Question: I like how the nav-tabs looks so I want to use it. This is how the web application looks right now:

Unfortunately, if I click on other tab (for example "Buscar alojamiento"), the active tab doesn't change. This is my code:
'''
<ul class="nav nav-tabs">
<li>
<g:link controller="usuario" action="show">
<g:message code="nav.usuario.show" default="Datos del usuario" />
</g:link>
</li>
<li class="active">
<a href="${createLink(uri: '/')}">
<g:message code="nav.home" default="Pagina de inicio" />
</a>
</li>
<li>
<g:link controller="alojamiento" action="show">
<g:message code="nav.alojamiento.show" default="Buscar alojamiento" />
</g:link>
</li>
</ul>
'''
I also try removing class="active". No tab is active ever doing that.
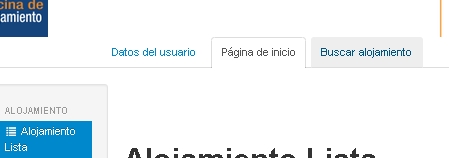
Answer: Check the "Tabbable Nav" example in the Twitter Bootstrap Components. You must have the correct html to this work. Example:
'''
<ul class="nav nav-tabs">
<li class="active">
<a href="#home" data-toggle="tab">Home</a>
</li>
<li><a href="#other" data-toggle="tab">Other</a></li>
<li><a href="#">...</a></li>
</ul>
<div class="tab-content">
<div id="home" class="tab-pane active">
<p>Home</p>
</div>
<div id="other" class="tab-pane">
<p>Other</p>
</div>
</div>
'''
See the 'class' applied and the 'href' of the links.
As we have discussed in the comments, we also can change it with Javascript:
'''
<script type="text/javascript">
...
document.getElementById("home").setAttribute("class","active")
'''
Or JQuery:
'''
$('#home').attr('class','active')
'''